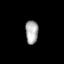
Tissue: lung
Cell type: Epithelial cells
Senescence score: 0.2374
Nuclear area (px): 294
Mean DAPI intensity: 170.262